Question: So I used Eclipse git to import an android application's source code and resources into my workspace. Problem is, I imported it as a general project and I'd like to know how to build the project as an android application.
:

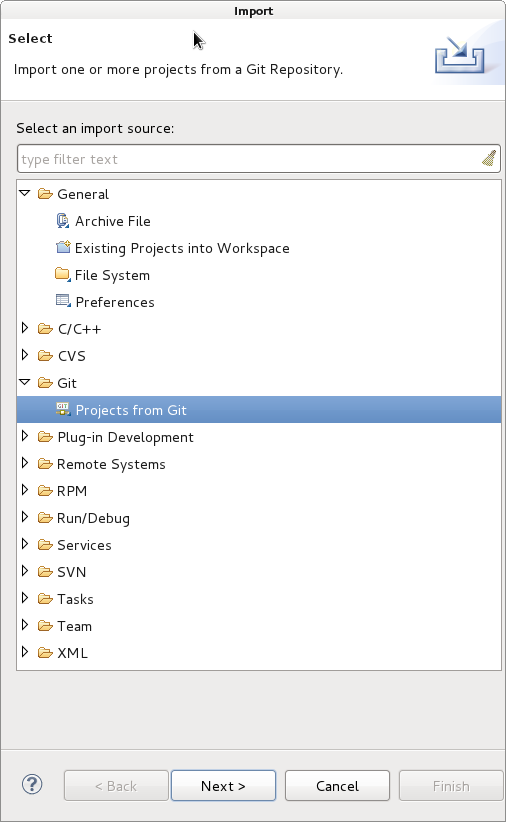
Answer: I saw someone that had this problem. The solution I found was just importing it as a normal android project and the Git Eclipse plugin will notice the .git files in each folder. This will allow you to use the project like a git project AND an android project.
Essentially, don't do anything different from a normal android project and the Git PLugin should work. However, this was the solution for my one situation, it may not apply to all of them.